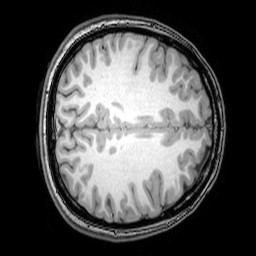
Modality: T1w
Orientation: axial
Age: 23
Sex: female
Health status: healthy
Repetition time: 0.081 s
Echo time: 0.037 s